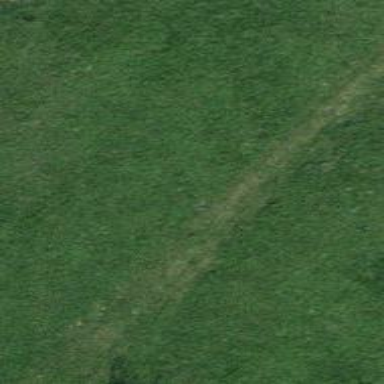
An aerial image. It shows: Grassy track with grade5 tracktype.